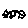
Label: house